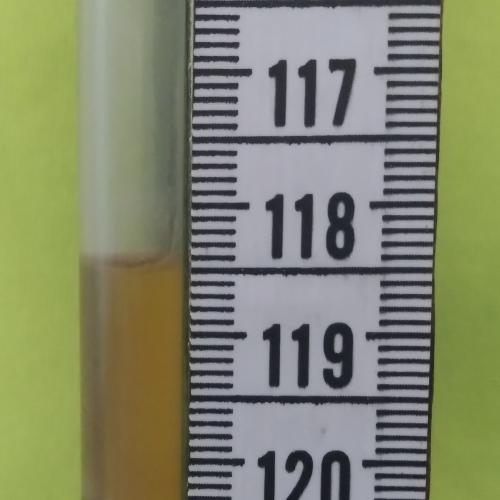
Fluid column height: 118.5 cm